Chest X-ray. View position: PA
Patient age: 35
Patient sex: F
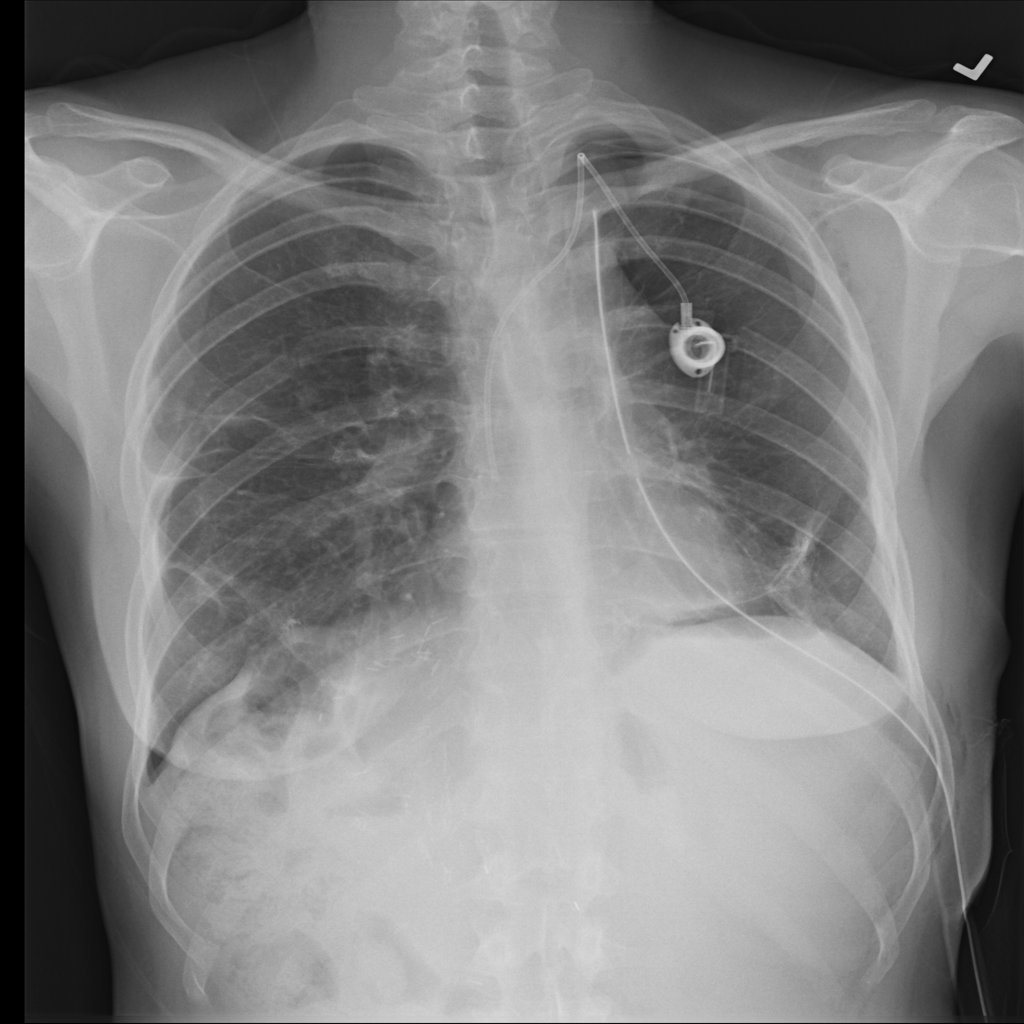
Finding: Pneumothorax